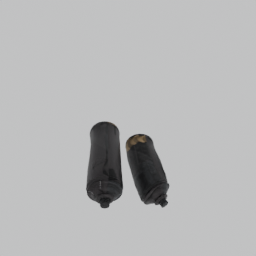
Label: tools